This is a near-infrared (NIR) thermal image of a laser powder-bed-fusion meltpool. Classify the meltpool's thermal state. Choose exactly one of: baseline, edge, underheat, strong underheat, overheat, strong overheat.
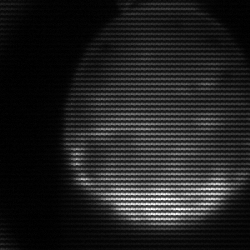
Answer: edge